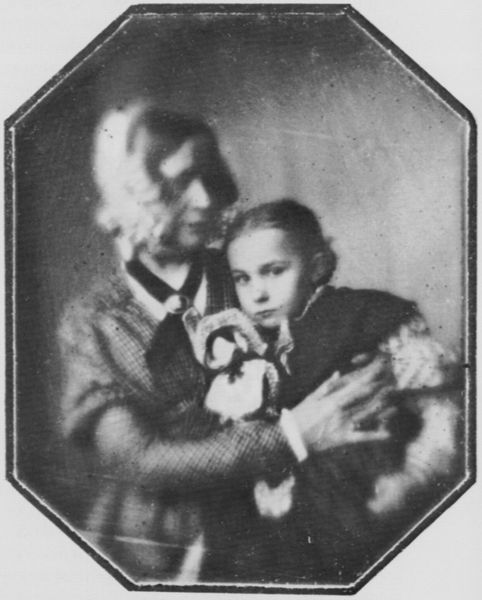
Titel: Elise Steinheil mit Tochter Lina
Künstler: Steinheil und Kobell
Institution: (Privatsammlung)
Schlagwörter: hand, schatten, weiß, frauen, mädchen, brust, finger, frankreich, frau, frisur, grau, haar, hintergrund, kariert, kleid, kleider, licht, mund, nase, ohr, profil, schwarz, stirn, blick, dame, schal, haube, karo, schleife, alt, anzug, gesichter, hose, jacke, kappe, mütze, arm, augen, band, blicke, gesicht, halten, pelz, rahmen, samt, ärmel, bild, bildnis, hals, holland, hände, portrait, porträt, auge, haare, halbfigur, familie, kind, mutter, paar, tochter, brosche, lippen, locken, mittelscheitel, scheitel, schulter, traurig, oval, oktagon, deutschland, fell, wangen, umarmung, halsband, kette, klein, weis, romantik, angst, gefaltet, weib, weiber, weiblich, witwe, halstuch, ramen, junge, rüschen, wange, ring, halskette, geschwister, unscharf, foto, fotografie, photographie, doppelportrait, doppelporträt, medaillon, form, schwarz weiss, manschetten, gruppenbild, puppe, photo, ecken, gekämmt, schlips, verschwommen, firsur, hilfe, 8eck, skeptisch, emblem, fotographie, klassik, shwarz, sohn, acht, oktogon, achteckig, spielzeug, schutz, sechseck, großmutter, fischauge, unschärfe, geischt, betrachterblick, octagon, daguerreotypie, daguerre, enkelin, halsband unschärfe, leika, verschawommen, enweiber